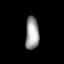
Tissue: lung
Cell type: T cells
Senescence score: 0.61
Nuclear area (px): 433
Mean DAPI intensity: 157.067